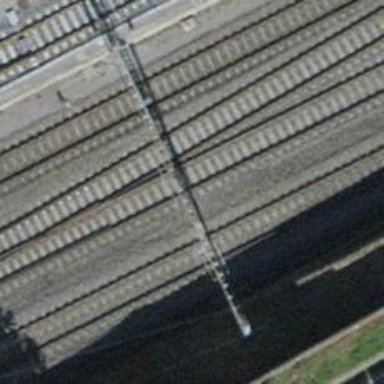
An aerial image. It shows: Siding railway line with electrified contact line for the trains.